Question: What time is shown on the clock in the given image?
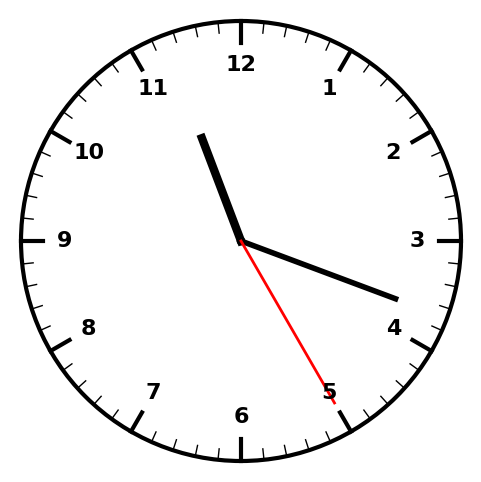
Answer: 11:18:25